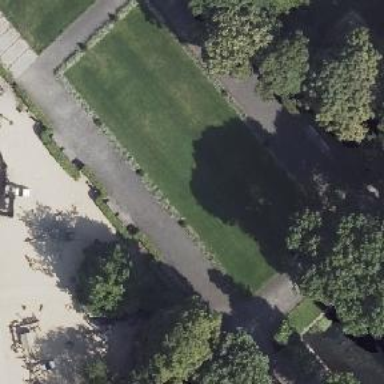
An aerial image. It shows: Artwork in the playground.